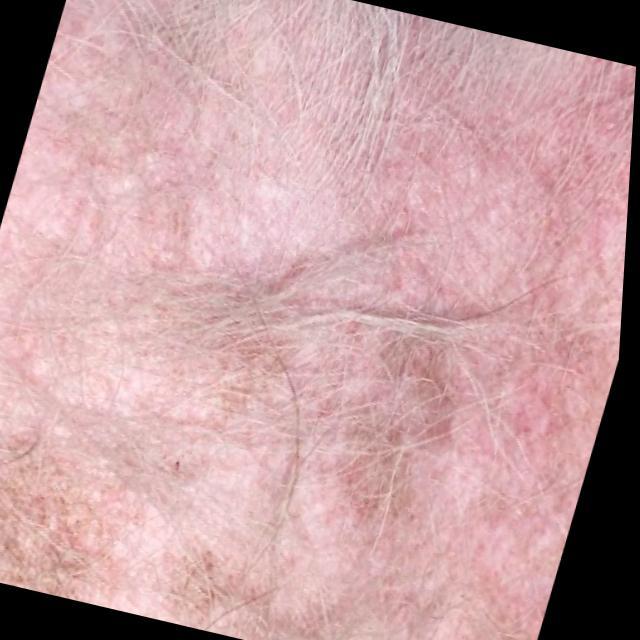
Canine demodicosis (Demodex mange) — caused by Demodex canis mites. Presents with alopecia, follicular papules, pustules, and comedones. Often localized on face and forelimbs.